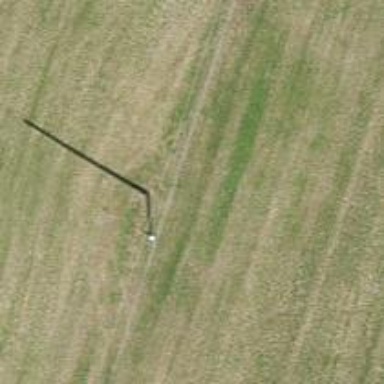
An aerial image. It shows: Utility pole as the man-made structure.